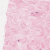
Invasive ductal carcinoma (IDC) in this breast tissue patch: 0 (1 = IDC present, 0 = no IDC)